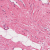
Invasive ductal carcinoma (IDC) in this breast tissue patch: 0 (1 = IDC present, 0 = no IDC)